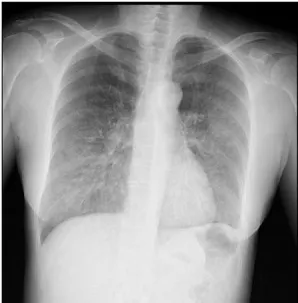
Chest roentgenogram findings. Each image has ground-glass opacity in the lower lung fields on both sides. A; Image taken on June 2, 20XX, in the standing position, tube voltage of 130 kV, and tube current of 250 mA.
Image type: radiology (x_ray)